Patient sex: M
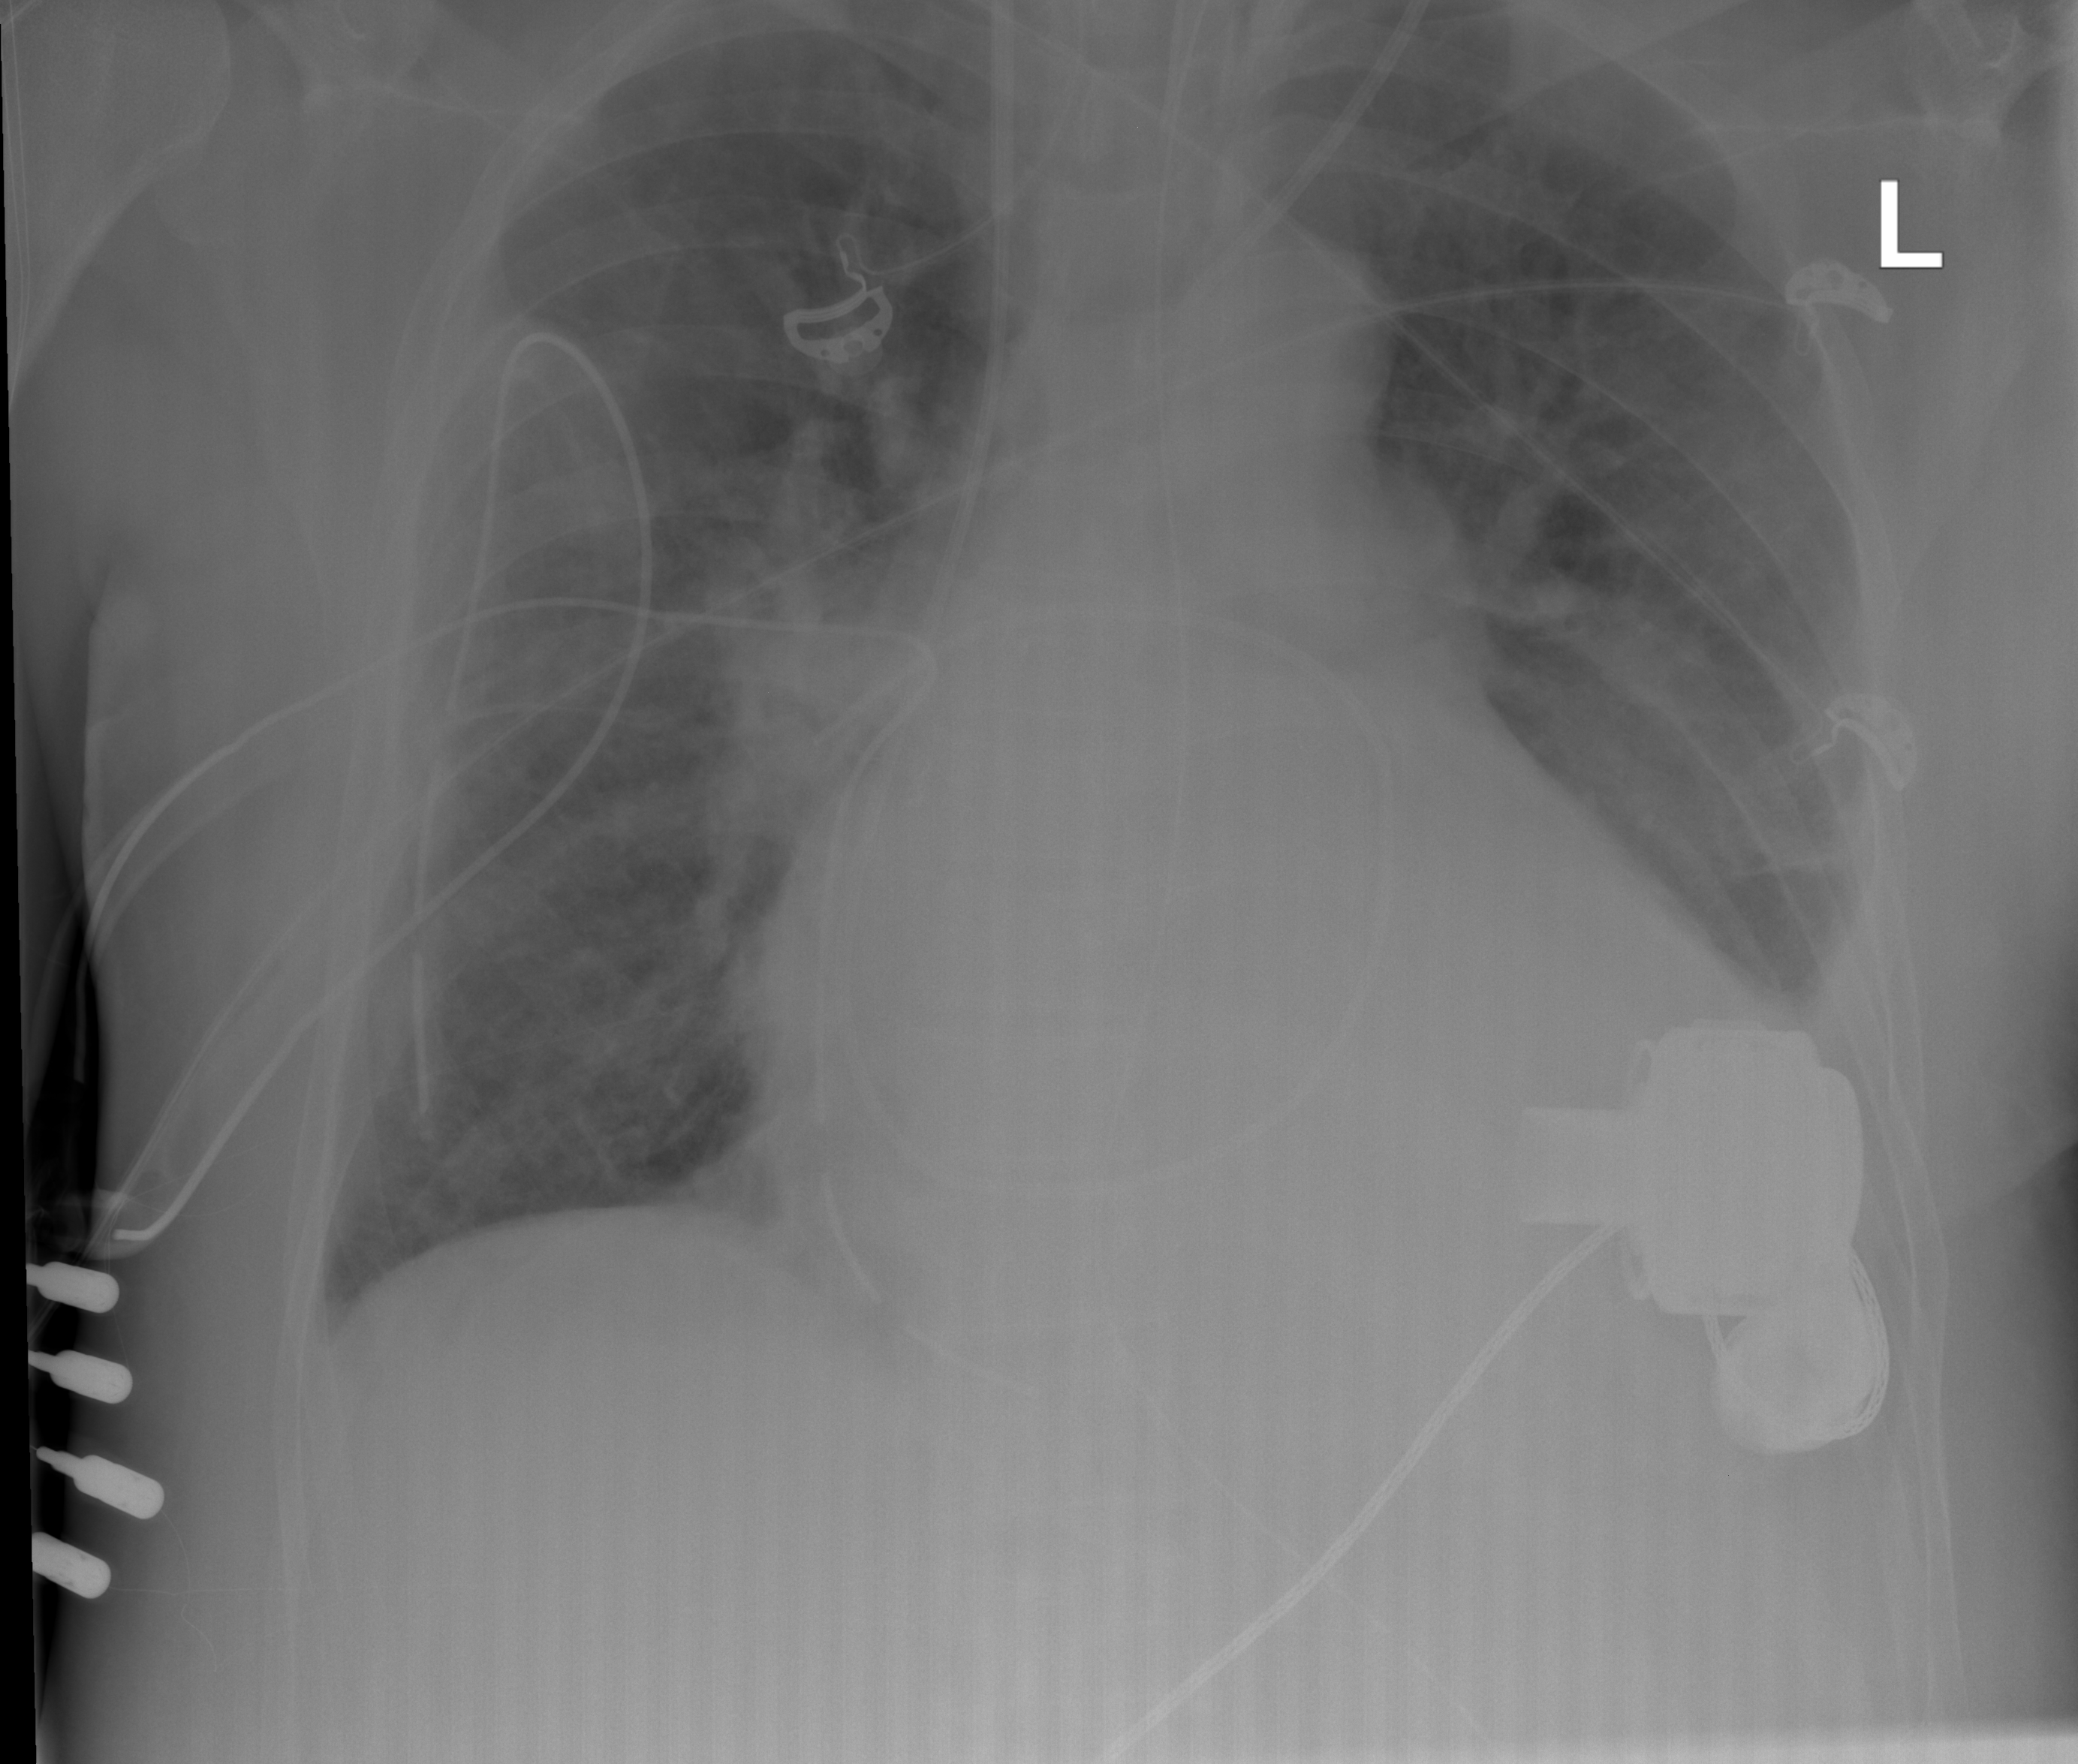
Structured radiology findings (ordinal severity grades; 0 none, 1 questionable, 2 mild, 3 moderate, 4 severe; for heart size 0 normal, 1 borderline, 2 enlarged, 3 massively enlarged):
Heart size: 2
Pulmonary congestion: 2
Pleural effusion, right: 1
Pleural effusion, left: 2
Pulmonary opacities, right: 3
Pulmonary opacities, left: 2
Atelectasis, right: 2
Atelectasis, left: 2